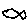
Label: fish